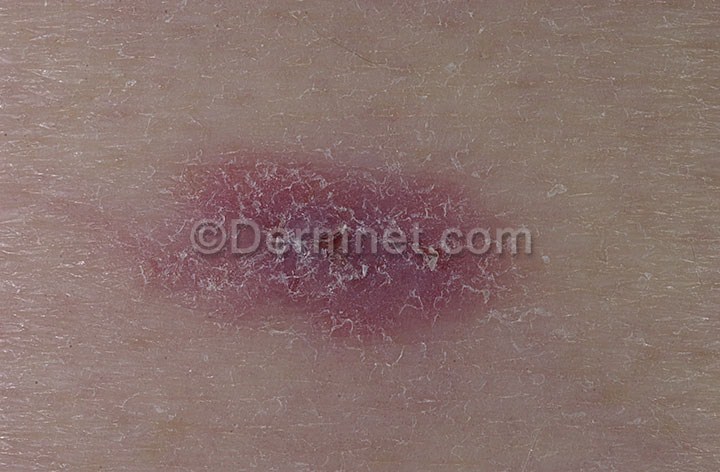
Disease: Actinic Keratosis Basal Cell Carcinoma and other Malignant Lesions